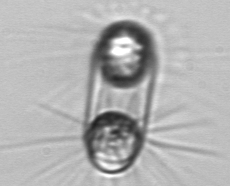
Label: Corethron_hystrix